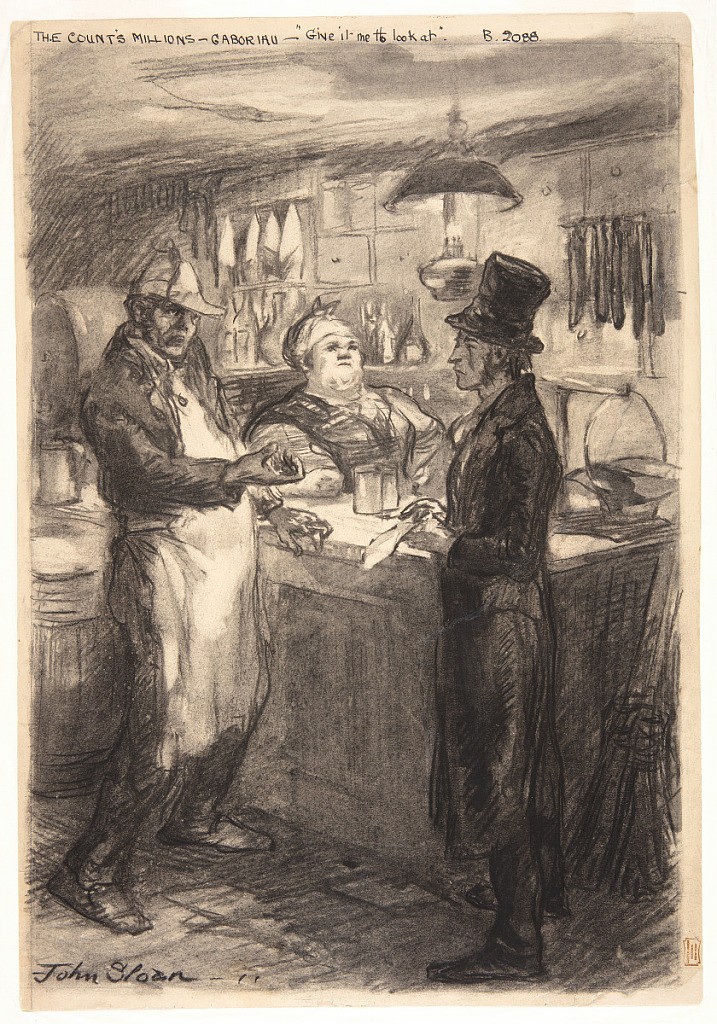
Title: "What is this bill? Give it me to look at."
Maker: John French Sloan, American, 1871 – 1951
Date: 1911
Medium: Charcoal, brush and gray wash on wove paper
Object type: Drawing
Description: A male figure in a frock coat and top hat stands at right. He is being questioned by a male figure wearing a white apron at left. A female figure wearing a kerchief stands behind a counter. The setting is a small dry-goods or grocery store.